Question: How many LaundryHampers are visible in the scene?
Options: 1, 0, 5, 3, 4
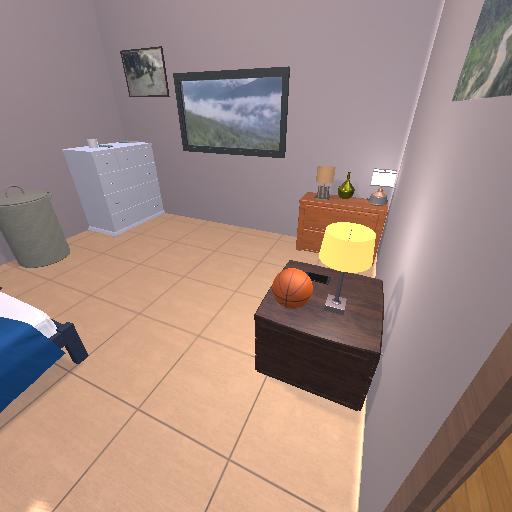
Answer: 1